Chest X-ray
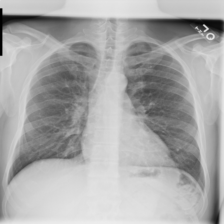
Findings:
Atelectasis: negative
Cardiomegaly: negative
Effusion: negative
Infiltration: negative
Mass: negative
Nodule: negative
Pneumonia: negative
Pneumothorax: negative
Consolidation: negative
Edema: negative
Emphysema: negative
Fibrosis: negative
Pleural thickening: negative
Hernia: negative